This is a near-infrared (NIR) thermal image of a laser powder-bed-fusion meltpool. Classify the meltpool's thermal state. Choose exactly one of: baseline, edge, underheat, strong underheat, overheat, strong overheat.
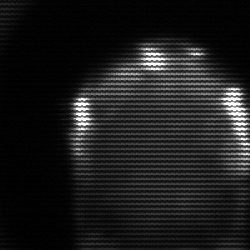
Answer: edge